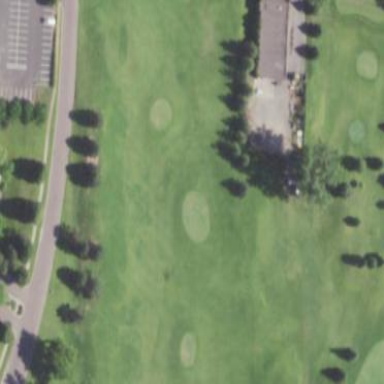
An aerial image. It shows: Grassy area designated for driving range golf.